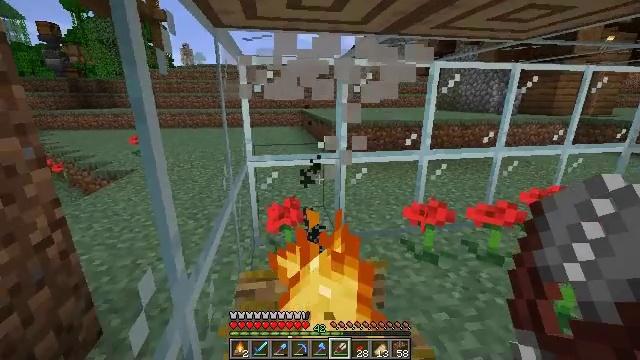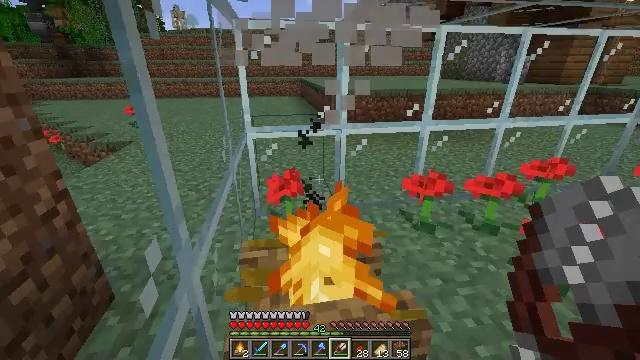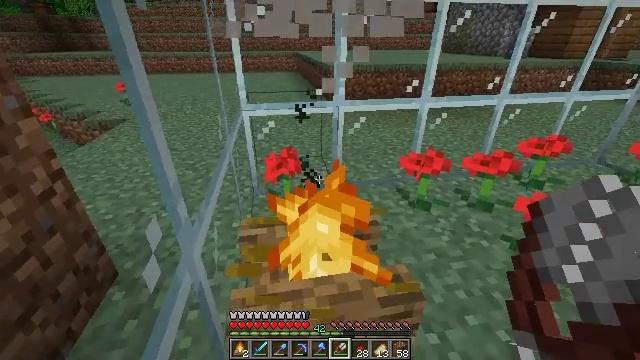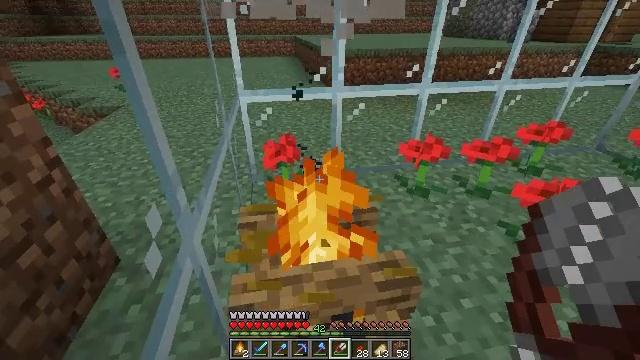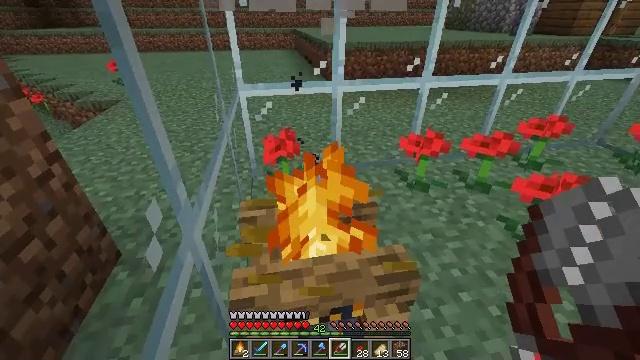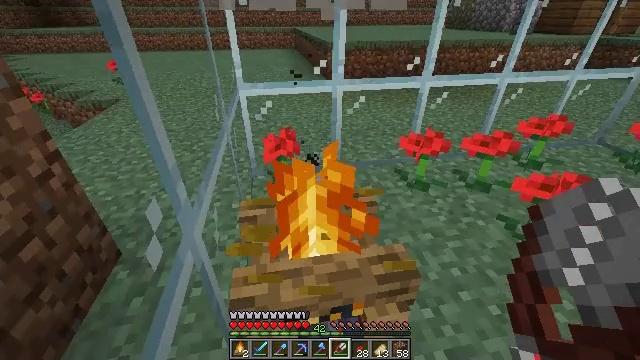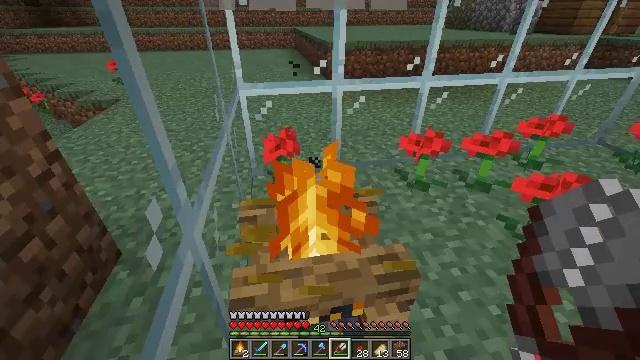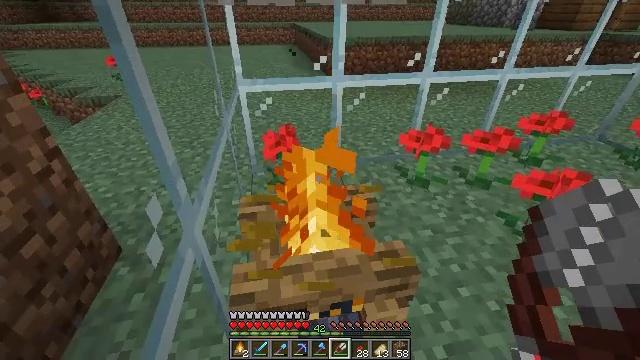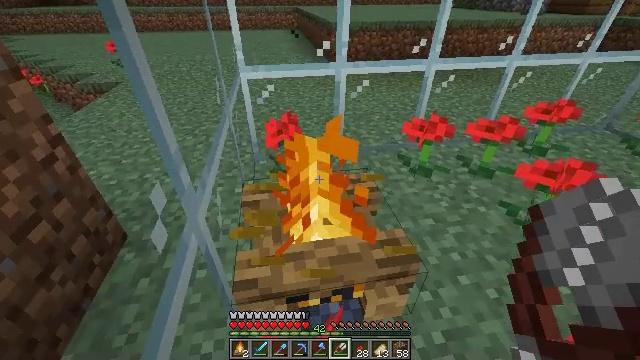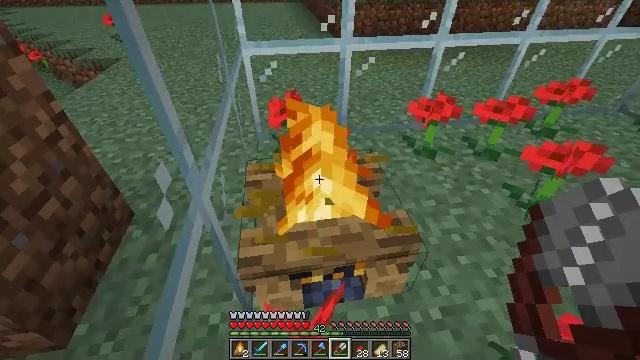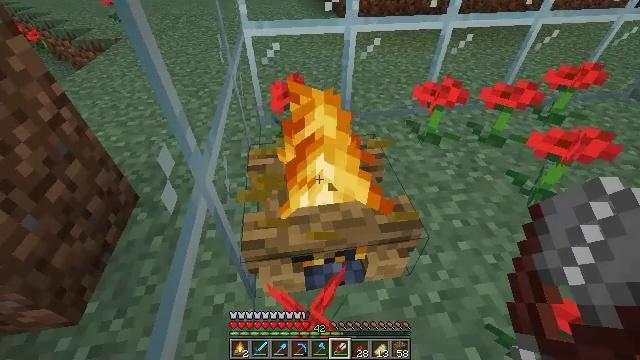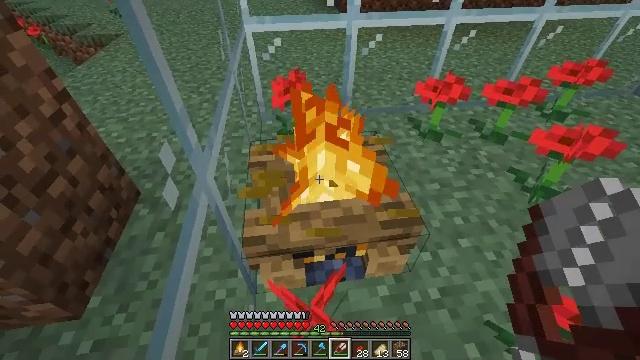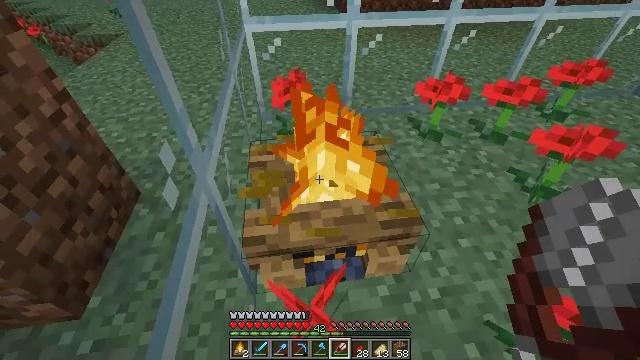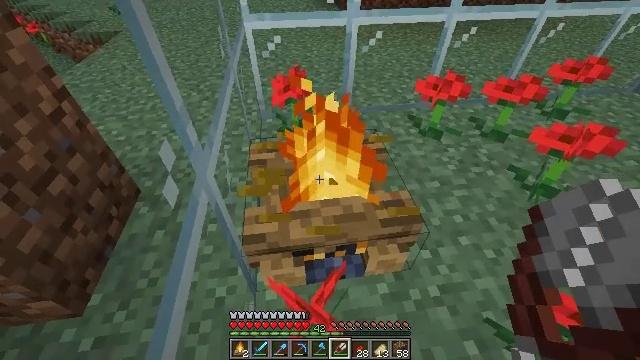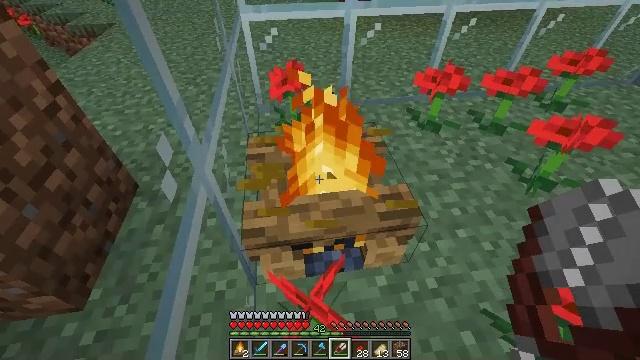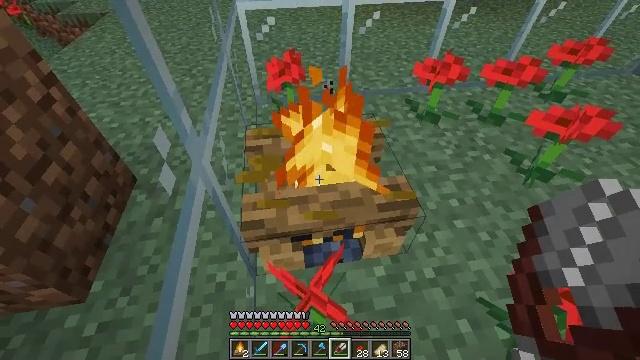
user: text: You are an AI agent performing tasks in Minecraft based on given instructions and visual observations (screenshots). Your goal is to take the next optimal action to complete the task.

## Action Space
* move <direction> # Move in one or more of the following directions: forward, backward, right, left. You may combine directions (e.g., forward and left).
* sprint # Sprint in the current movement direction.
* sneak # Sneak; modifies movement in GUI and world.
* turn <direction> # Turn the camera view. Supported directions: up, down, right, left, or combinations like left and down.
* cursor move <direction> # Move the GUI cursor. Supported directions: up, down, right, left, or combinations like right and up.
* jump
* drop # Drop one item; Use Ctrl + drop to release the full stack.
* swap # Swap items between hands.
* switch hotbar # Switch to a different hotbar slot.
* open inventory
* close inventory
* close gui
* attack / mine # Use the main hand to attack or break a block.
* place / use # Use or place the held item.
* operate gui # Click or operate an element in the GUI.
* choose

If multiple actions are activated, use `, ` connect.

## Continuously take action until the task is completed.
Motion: motion action
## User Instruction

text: Mine the campfire to collect it.
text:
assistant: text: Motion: turn down
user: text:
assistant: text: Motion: turn down
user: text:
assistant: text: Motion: turn down
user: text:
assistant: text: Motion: turn down
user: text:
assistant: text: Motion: no_op
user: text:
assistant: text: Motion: no_op
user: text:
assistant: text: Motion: no_op
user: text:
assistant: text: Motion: turn down
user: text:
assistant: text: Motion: turn down
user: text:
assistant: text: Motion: turn down
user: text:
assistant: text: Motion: no_op
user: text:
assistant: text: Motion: no_op
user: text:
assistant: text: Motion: no_op
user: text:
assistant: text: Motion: turn down
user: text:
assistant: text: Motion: turn down
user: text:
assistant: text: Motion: no_op
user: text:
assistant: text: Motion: no_op
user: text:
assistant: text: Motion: no_op
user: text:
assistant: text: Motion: no_op
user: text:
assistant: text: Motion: no_op
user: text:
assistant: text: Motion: no_op
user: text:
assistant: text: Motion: no_op
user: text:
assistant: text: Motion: no_op
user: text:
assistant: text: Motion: no_op
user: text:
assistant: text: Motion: no_op
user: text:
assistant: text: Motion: no_op
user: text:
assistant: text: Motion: no_op
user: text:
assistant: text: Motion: no_op
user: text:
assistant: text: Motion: no_op
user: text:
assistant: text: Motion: no_op